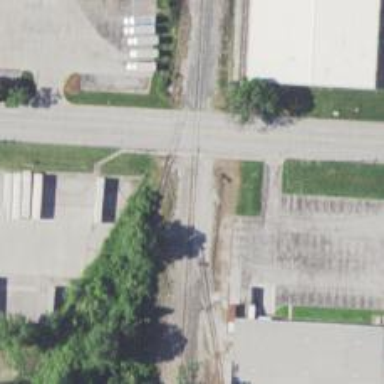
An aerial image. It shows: Abandoned railway siding with one track.